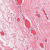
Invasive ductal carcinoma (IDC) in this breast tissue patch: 0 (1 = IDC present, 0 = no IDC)